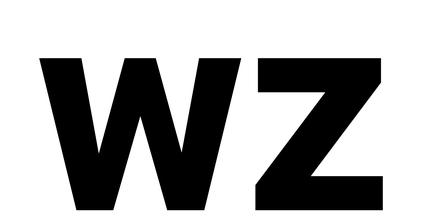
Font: Roboto_ExtraBold